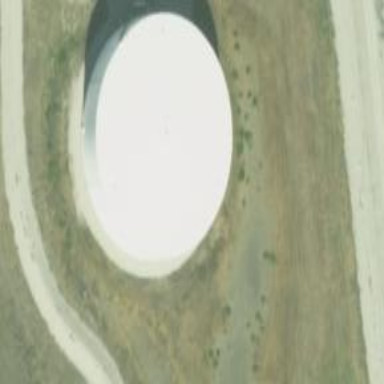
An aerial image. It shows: Storage tank created as man-made structure.